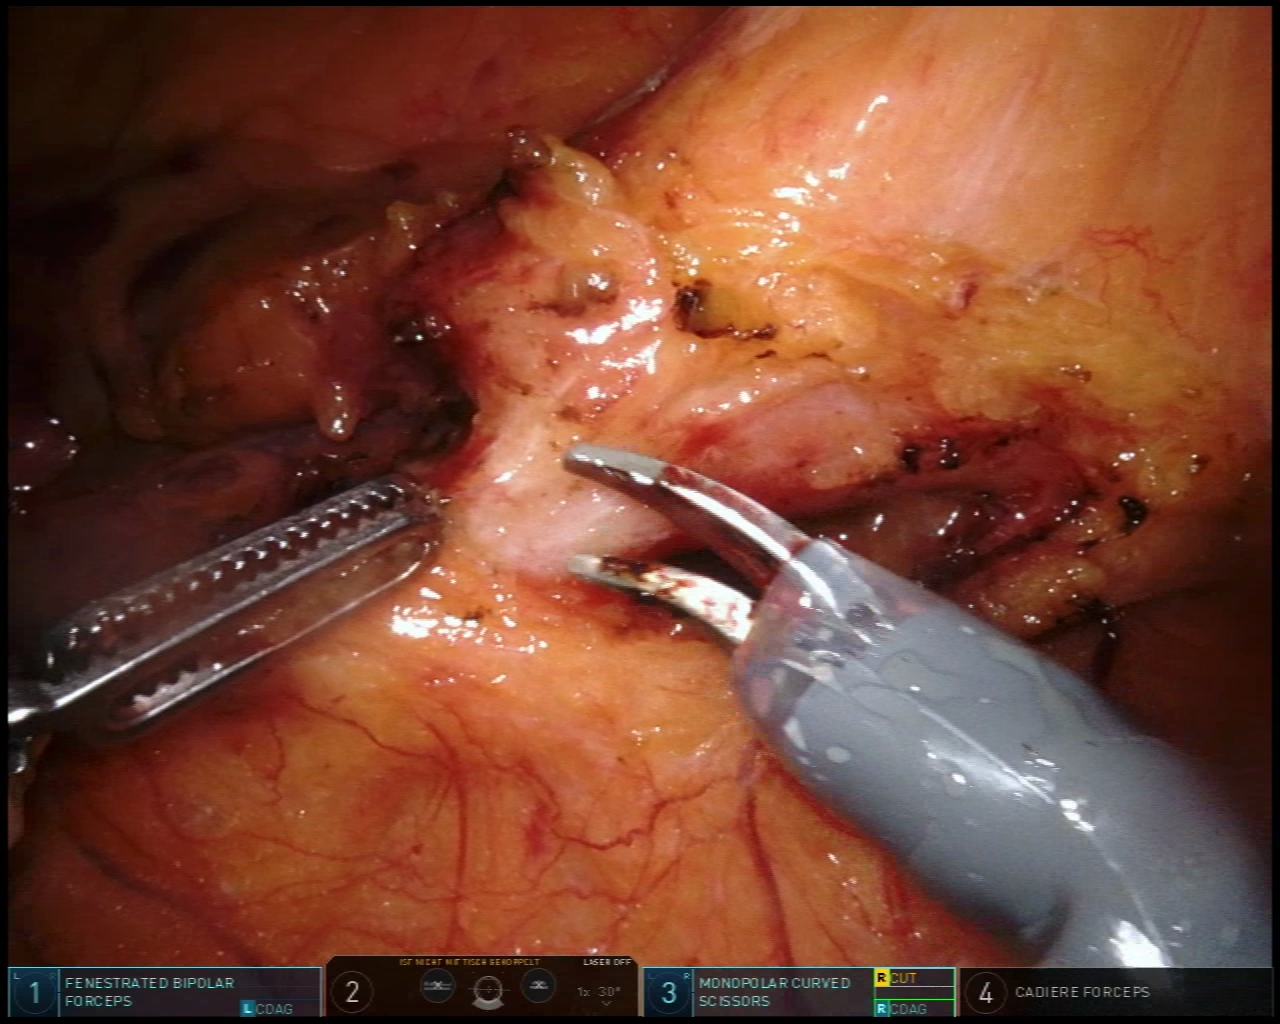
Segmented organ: inferior_mesenteric_artery
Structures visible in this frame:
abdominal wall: no
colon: no
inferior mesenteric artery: yes
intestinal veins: no
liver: no
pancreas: no
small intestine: no
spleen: no
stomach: no
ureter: no
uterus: no
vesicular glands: no